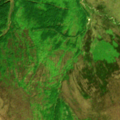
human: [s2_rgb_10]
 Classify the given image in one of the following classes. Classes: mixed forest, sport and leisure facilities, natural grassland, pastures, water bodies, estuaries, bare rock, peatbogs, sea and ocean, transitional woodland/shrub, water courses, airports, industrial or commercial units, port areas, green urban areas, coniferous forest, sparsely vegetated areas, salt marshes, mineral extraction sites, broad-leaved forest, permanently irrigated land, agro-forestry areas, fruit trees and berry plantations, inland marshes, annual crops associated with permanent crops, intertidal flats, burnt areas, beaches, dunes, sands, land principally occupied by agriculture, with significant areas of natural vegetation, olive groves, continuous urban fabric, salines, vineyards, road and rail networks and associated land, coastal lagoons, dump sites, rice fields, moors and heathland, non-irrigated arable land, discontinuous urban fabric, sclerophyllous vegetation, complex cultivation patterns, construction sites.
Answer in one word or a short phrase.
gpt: coniferous forest, transitional woodland/shrub, peatbogs